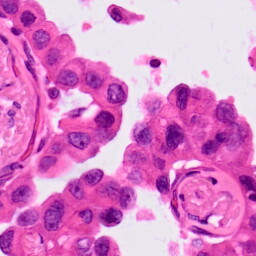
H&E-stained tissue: Lung